Question: When viewed in a mobile phone in portrait mode, images are displayed two columns per row with each image container having a width of 50%.
Sometimes though, you only get one image per row. It seems totally random!
If you flip the phone to landscape mode, the images are displayed 3 columns per row and everything works fine.
Here's an image so you can see what I mean:

As you can see the cobra glove is all on its own! The problem can be reproduced in Firefox if you resize the window so you only get 2 images per row.
If you go to <URL> then select the 'gloves' category you can see for yourself. The strange thing is, if you hit the 'body armour' category, the exact same layout works perfectly.
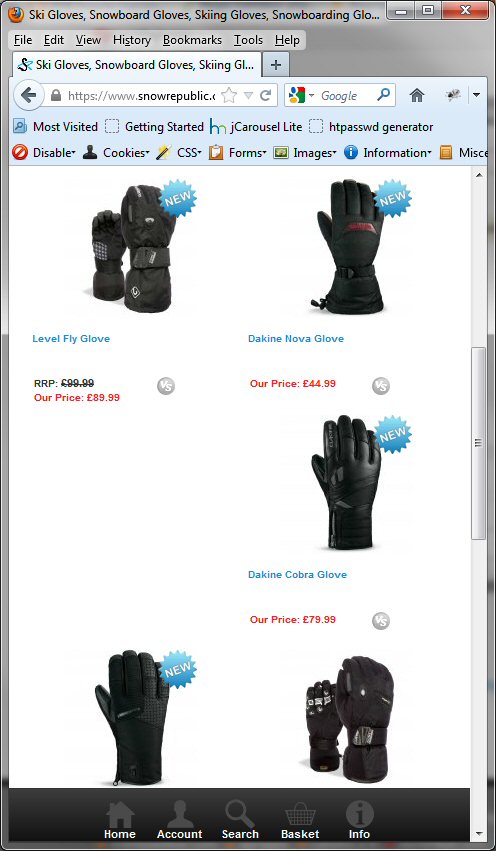
Answer: Your issue is caused by the fact that your '.centeredContent' element has no height and when there is less content in one of the boxes then the box below it jumps up a little bit ( which is the normal behavior for floated elements ).
To fix it give the '.centeredContent' a height that will accommodate the most possible content. In your case '260px' seems to be enough:
'''
.centeredContent {
...
height: 260px;
}
'''